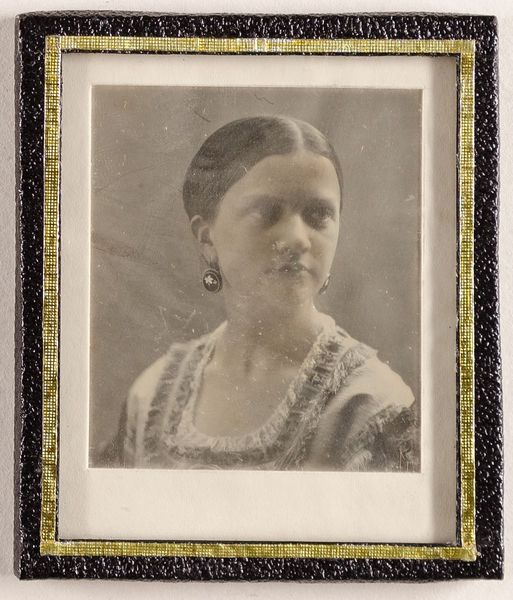
Titel: Unbekannte Frau mit Ohrringen
Künstler: Southworth & Hawes
Standort: Hamburg
Institution: Museum für Kunst und Gewerbe Hamburg
Schlagwörter: frau, grau, kleid, mund, nase, jung, augen, rahmen, gold, haare, ohrringe, brustbild, scheitel, dreiviertelansicht, foto, fotografie, photographie, photo, lichtbild, daguerreotypie, blickk, bildwerke, angewandte und bildende kunst, hessische systematik, porträtfotografie, porträtphotographie